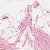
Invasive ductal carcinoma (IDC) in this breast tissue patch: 0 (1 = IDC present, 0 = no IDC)